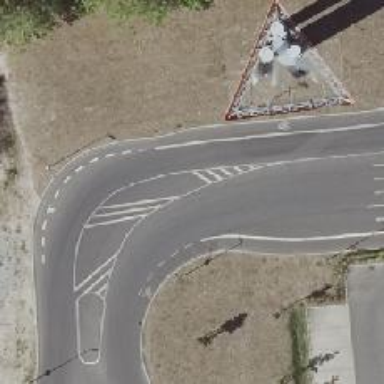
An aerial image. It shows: Asphalt service road with exclusive cycle lane on both sides.